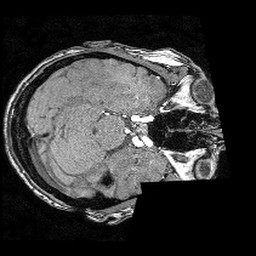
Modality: angio
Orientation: axial
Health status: ill
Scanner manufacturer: philips
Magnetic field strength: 3 T
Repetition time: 0.01837 s
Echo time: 0.003384 s